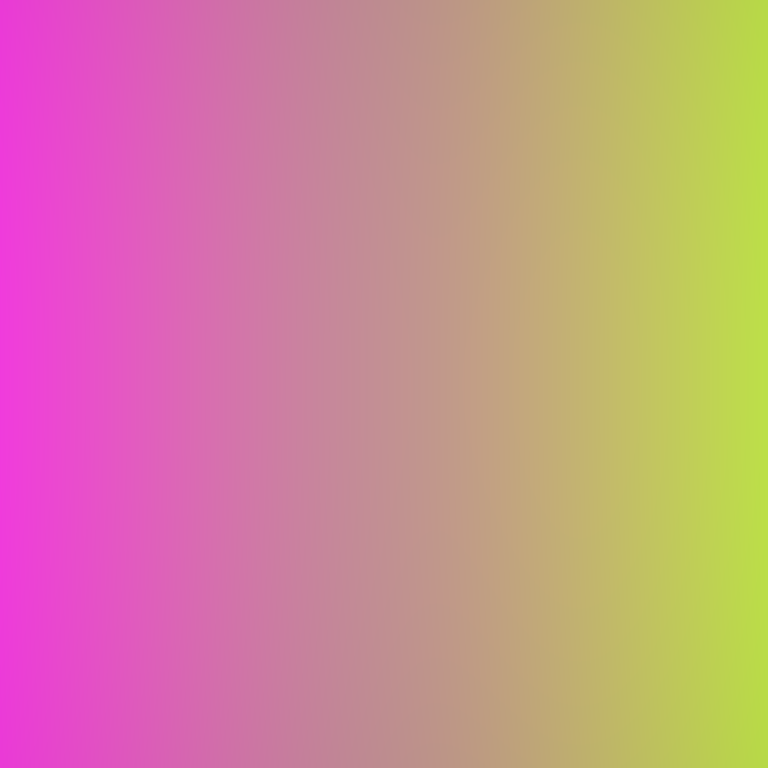
Abstract light effect, smooth gradient from vivid pink to bright green, energetic atmosphere, soft blend, no room, no furniture, no objects.